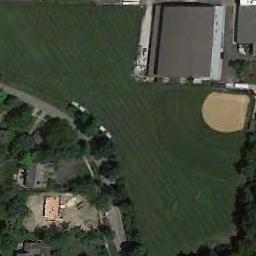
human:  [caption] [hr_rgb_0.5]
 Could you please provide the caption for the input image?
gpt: There is a baseball diamond between many buildings and the forest .

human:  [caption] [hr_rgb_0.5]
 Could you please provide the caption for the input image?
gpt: There is a white house on the edge of the baseball field .

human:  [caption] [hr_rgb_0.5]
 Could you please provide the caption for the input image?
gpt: There is a baseball diamond in the grass next to the several houses and trees .

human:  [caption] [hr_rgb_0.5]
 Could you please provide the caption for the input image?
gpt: A baseball diamond on the lawn with some trees and some buildings beside .

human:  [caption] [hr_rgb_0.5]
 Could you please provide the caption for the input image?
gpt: Two houses are next to the baseball diamond .